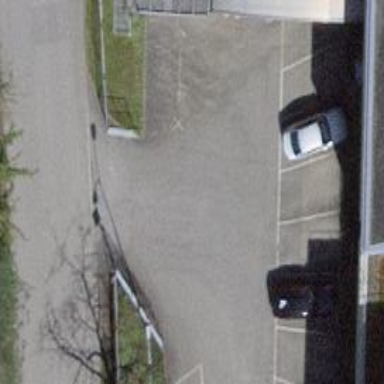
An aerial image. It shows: Road serving as parking aisle.